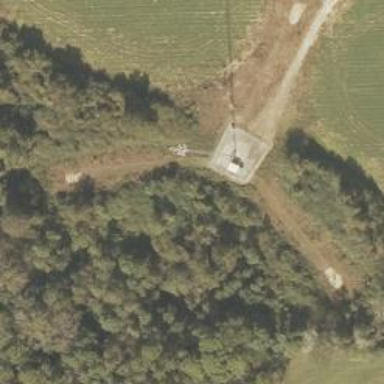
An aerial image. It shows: Mast tower used for communication.